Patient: sex F, age 80
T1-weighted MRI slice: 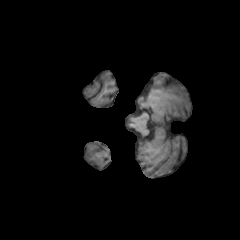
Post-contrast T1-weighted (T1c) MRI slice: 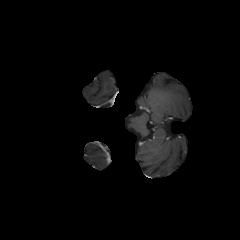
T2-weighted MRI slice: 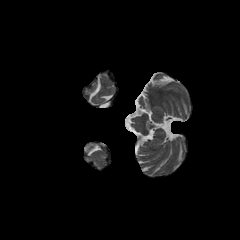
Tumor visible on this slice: no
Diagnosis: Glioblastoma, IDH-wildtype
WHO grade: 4